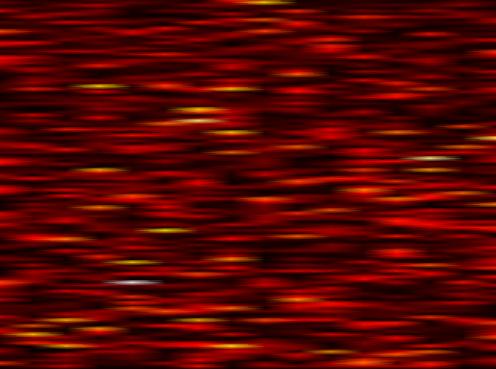
Label: FBMC